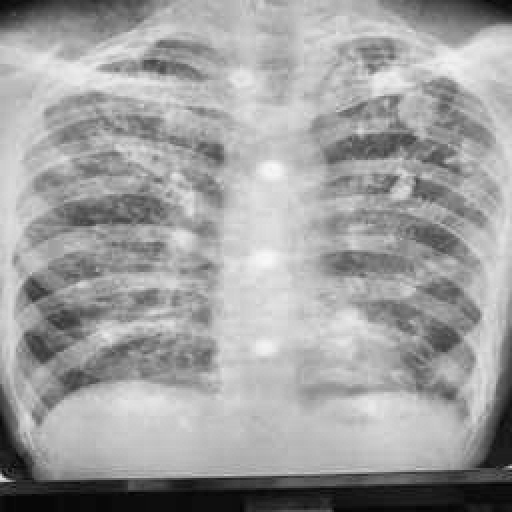
Finding: TUBERCULOSIS